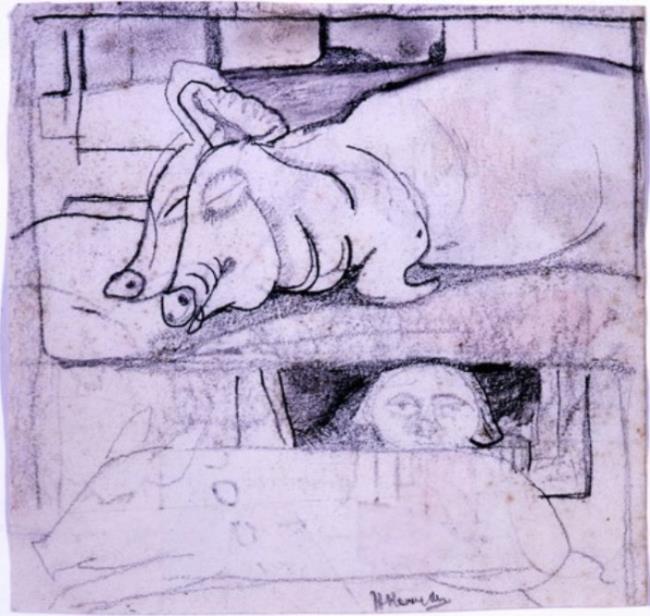
Title: Self-portrait with two pigs
Artist: Herman Kruyder
Earliest date: 1925
Latest date: 1930
Genre: drawing
Iconography: cattle
Keywords: pig house, portrait (depicted), pig, lying down (position)